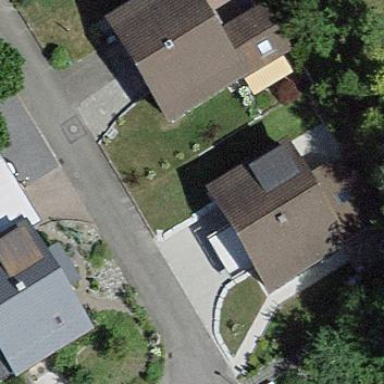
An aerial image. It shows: Residential building.